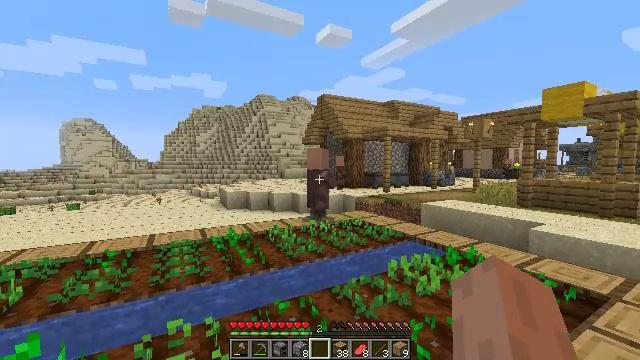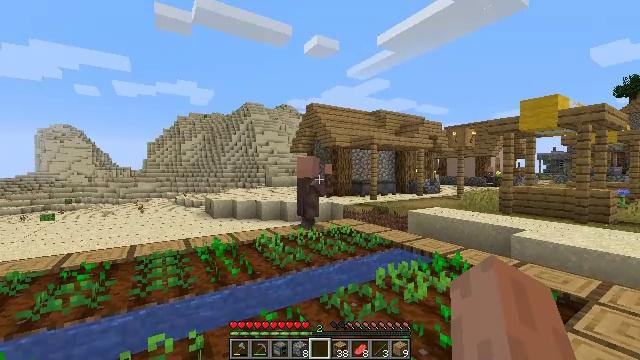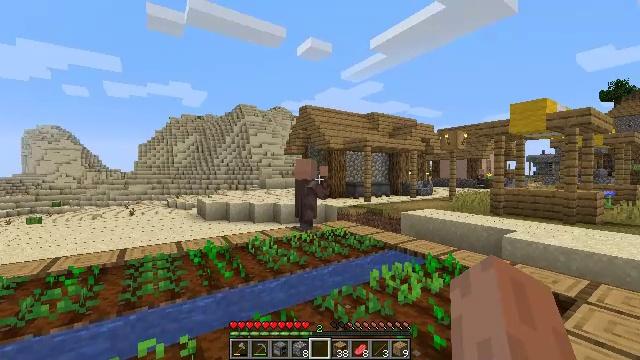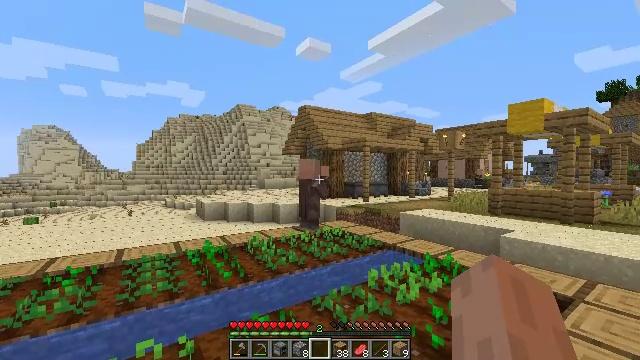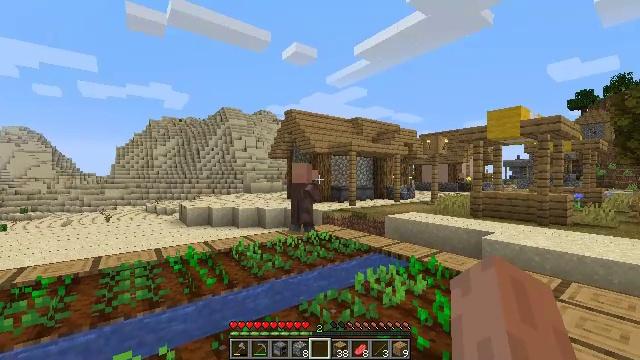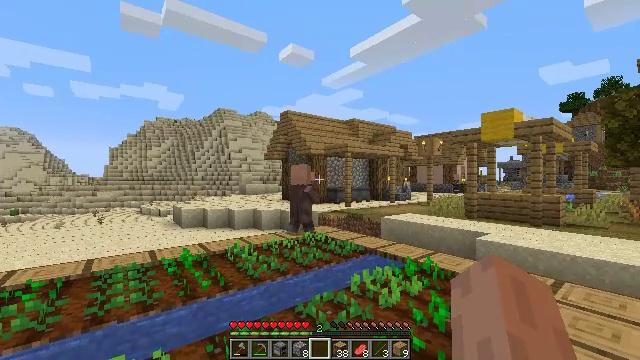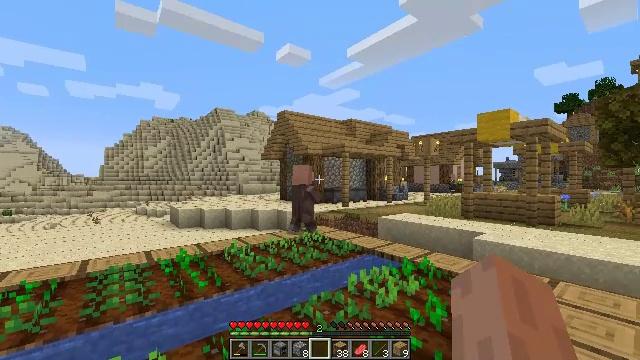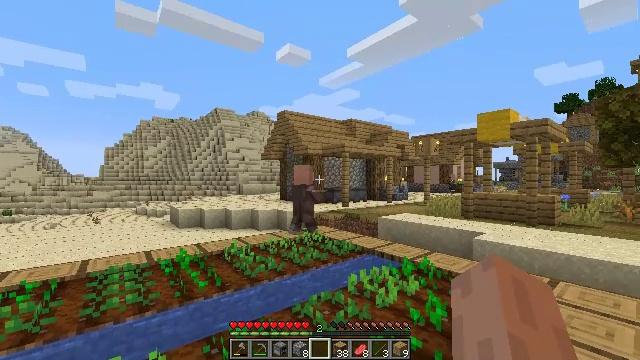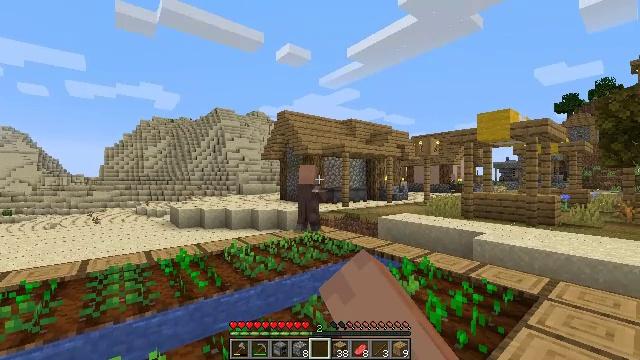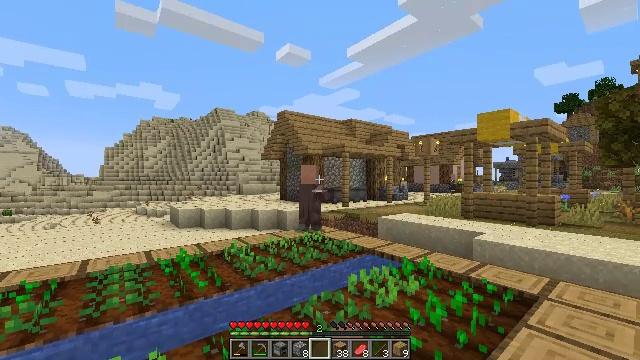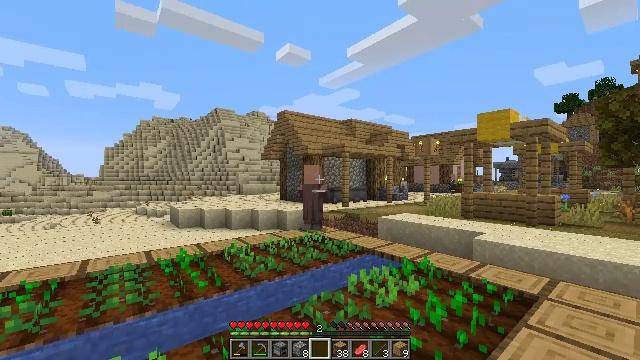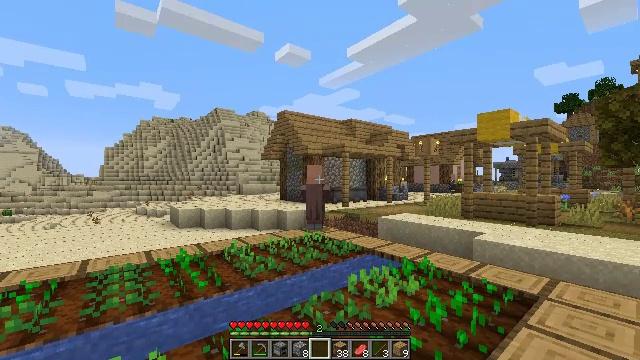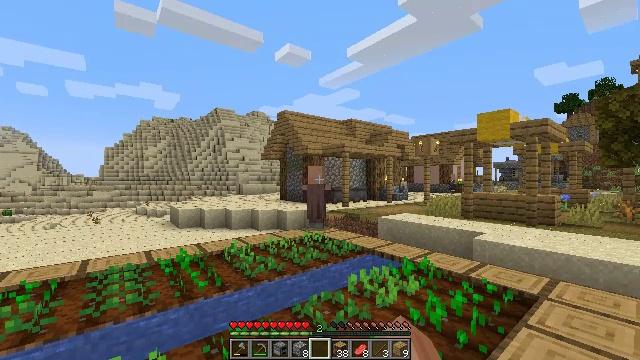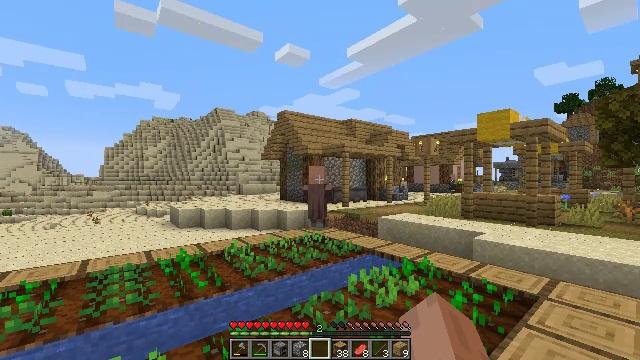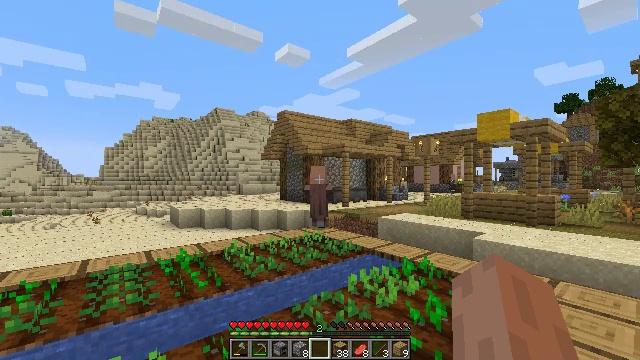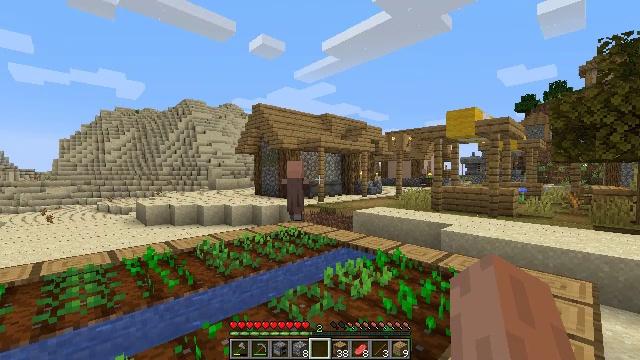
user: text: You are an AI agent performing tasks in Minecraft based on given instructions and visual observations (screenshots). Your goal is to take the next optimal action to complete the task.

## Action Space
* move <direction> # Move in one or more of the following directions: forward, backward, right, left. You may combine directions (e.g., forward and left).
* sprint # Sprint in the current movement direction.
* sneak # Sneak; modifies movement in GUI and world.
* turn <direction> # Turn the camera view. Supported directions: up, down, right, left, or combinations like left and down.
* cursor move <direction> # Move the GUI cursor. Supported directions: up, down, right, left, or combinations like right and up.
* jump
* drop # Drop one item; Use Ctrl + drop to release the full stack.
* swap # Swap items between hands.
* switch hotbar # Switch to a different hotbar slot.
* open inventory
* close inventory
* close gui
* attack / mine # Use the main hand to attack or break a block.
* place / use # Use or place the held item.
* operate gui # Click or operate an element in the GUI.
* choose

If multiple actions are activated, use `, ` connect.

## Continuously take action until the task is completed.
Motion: motion action
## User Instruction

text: Break the chest to retrieve items inside.
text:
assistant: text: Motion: turn right and up
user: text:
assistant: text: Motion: turn right
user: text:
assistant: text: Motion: no_op
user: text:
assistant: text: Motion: turn right
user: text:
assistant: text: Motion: no_op
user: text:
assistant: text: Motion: no_op
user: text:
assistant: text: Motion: attack / mine
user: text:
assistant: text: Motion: attack / mine
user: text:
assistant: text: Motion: attack / mine
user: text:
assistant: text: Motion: attack / mine
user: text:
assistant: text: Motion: no_op
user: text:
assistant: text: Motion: no_op
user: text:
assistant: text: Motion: no_op
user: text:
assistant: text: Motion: no_op
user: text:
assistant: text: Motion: turn right and down
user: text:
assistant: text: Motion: turn right
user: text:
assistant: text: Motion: no_op
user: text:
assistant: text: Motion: attack / mine
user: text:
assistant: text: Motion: attack / mine
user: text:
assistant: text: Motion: attack / mine
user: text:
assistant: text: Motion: no_op
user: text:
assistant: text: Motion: no_op
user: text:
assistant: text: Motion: no_op
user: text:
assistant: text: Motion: no_op
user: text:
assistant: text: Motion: no_op
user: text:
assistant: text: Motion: attack / mine
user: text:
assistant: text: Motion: attack / mine
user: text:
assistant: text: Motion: attack / mine
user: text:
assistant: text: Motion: no_op
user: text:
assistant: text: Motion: attack / mine